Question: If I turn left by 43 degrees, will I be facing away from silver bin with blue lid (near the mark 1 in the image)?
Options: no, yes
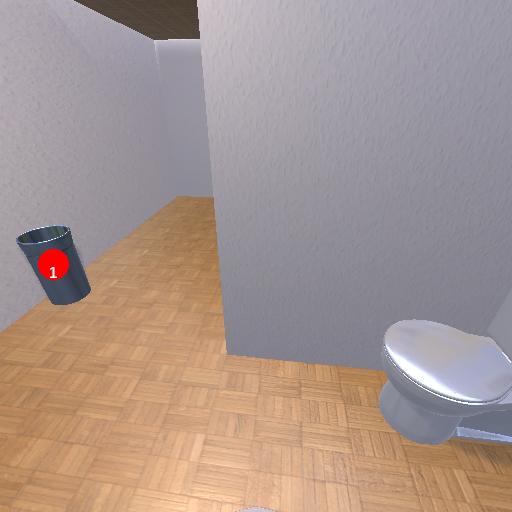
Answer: no